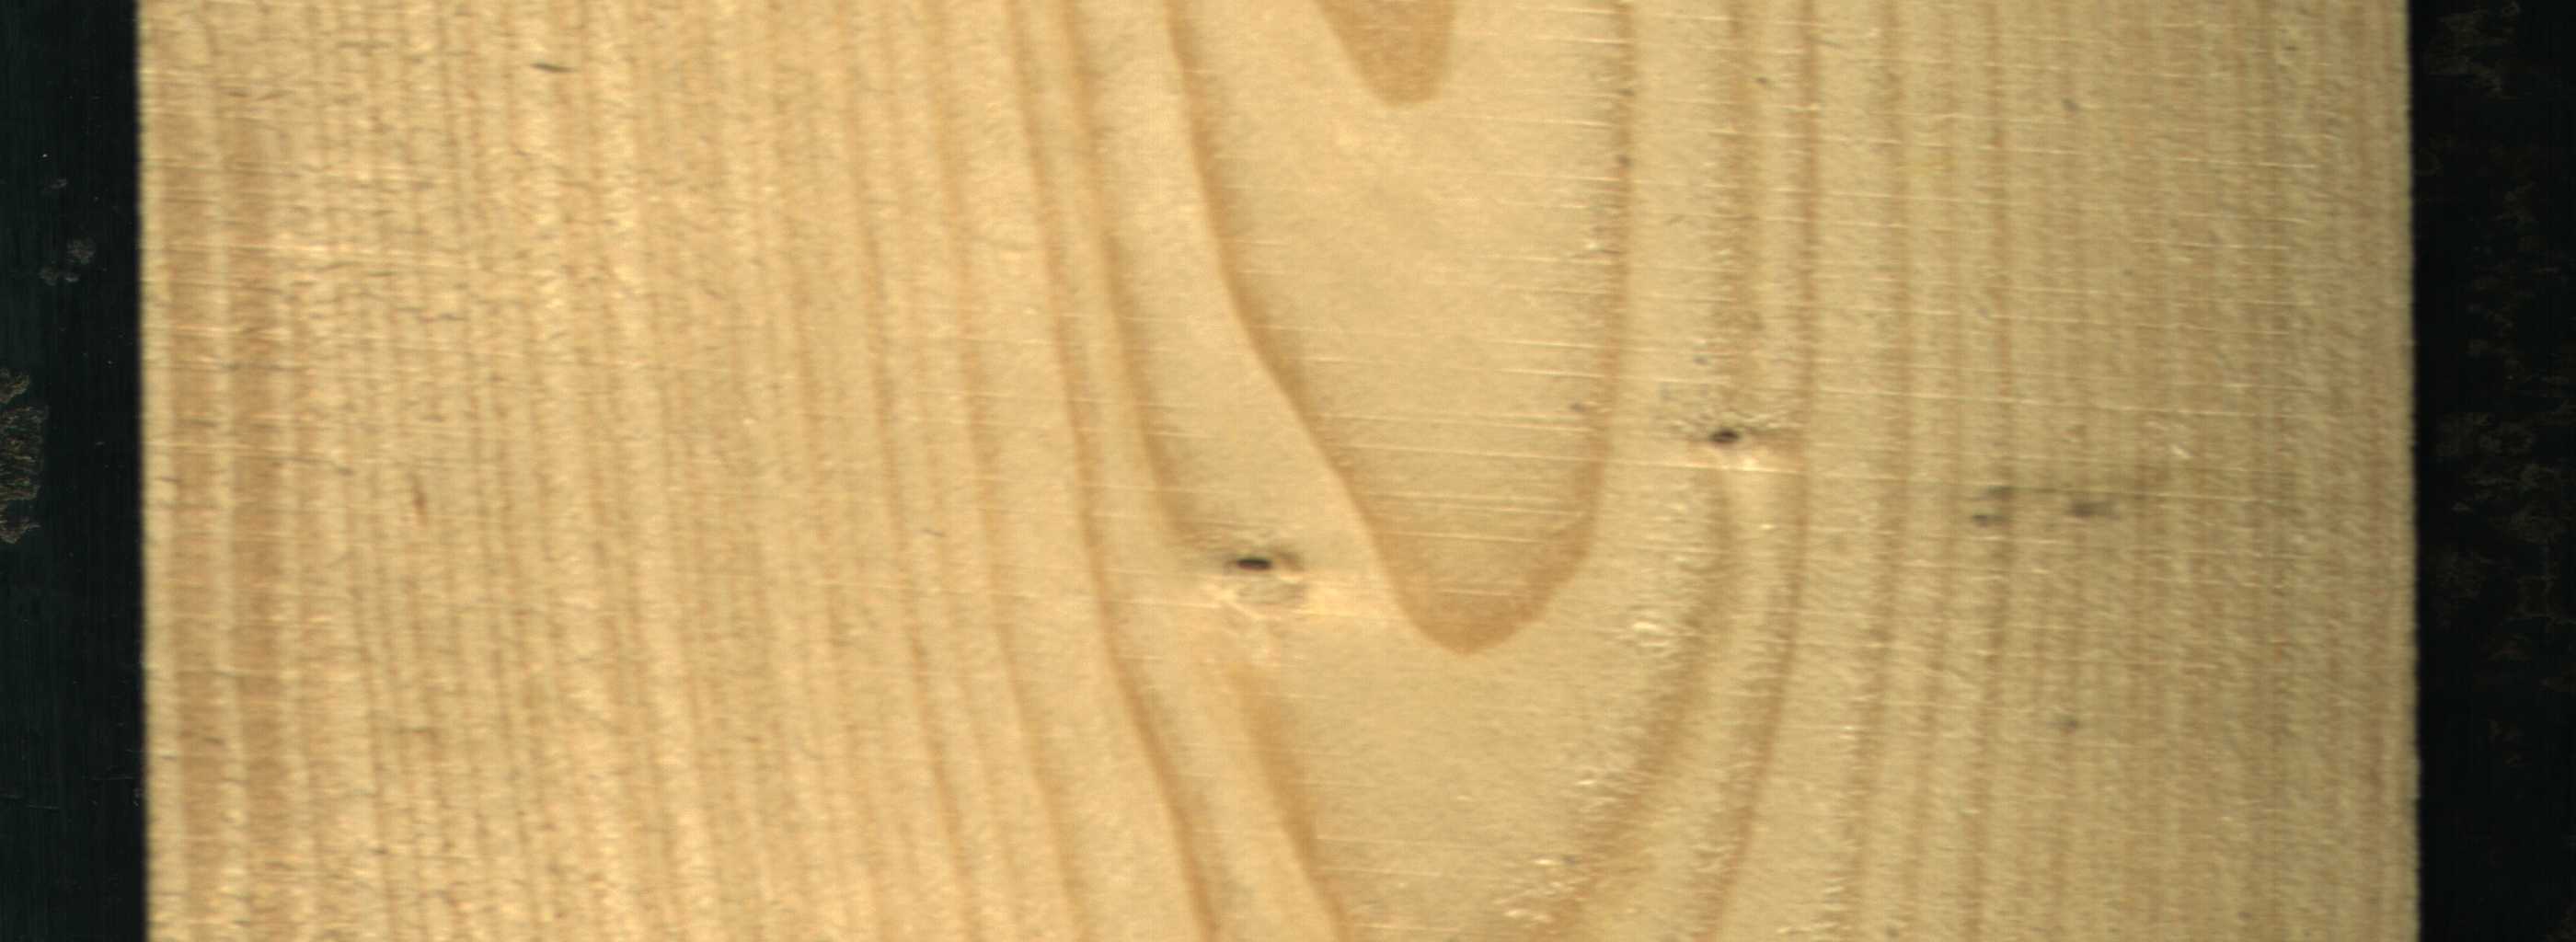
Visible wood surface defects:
Live_Knot
Live_Knot